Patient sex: M
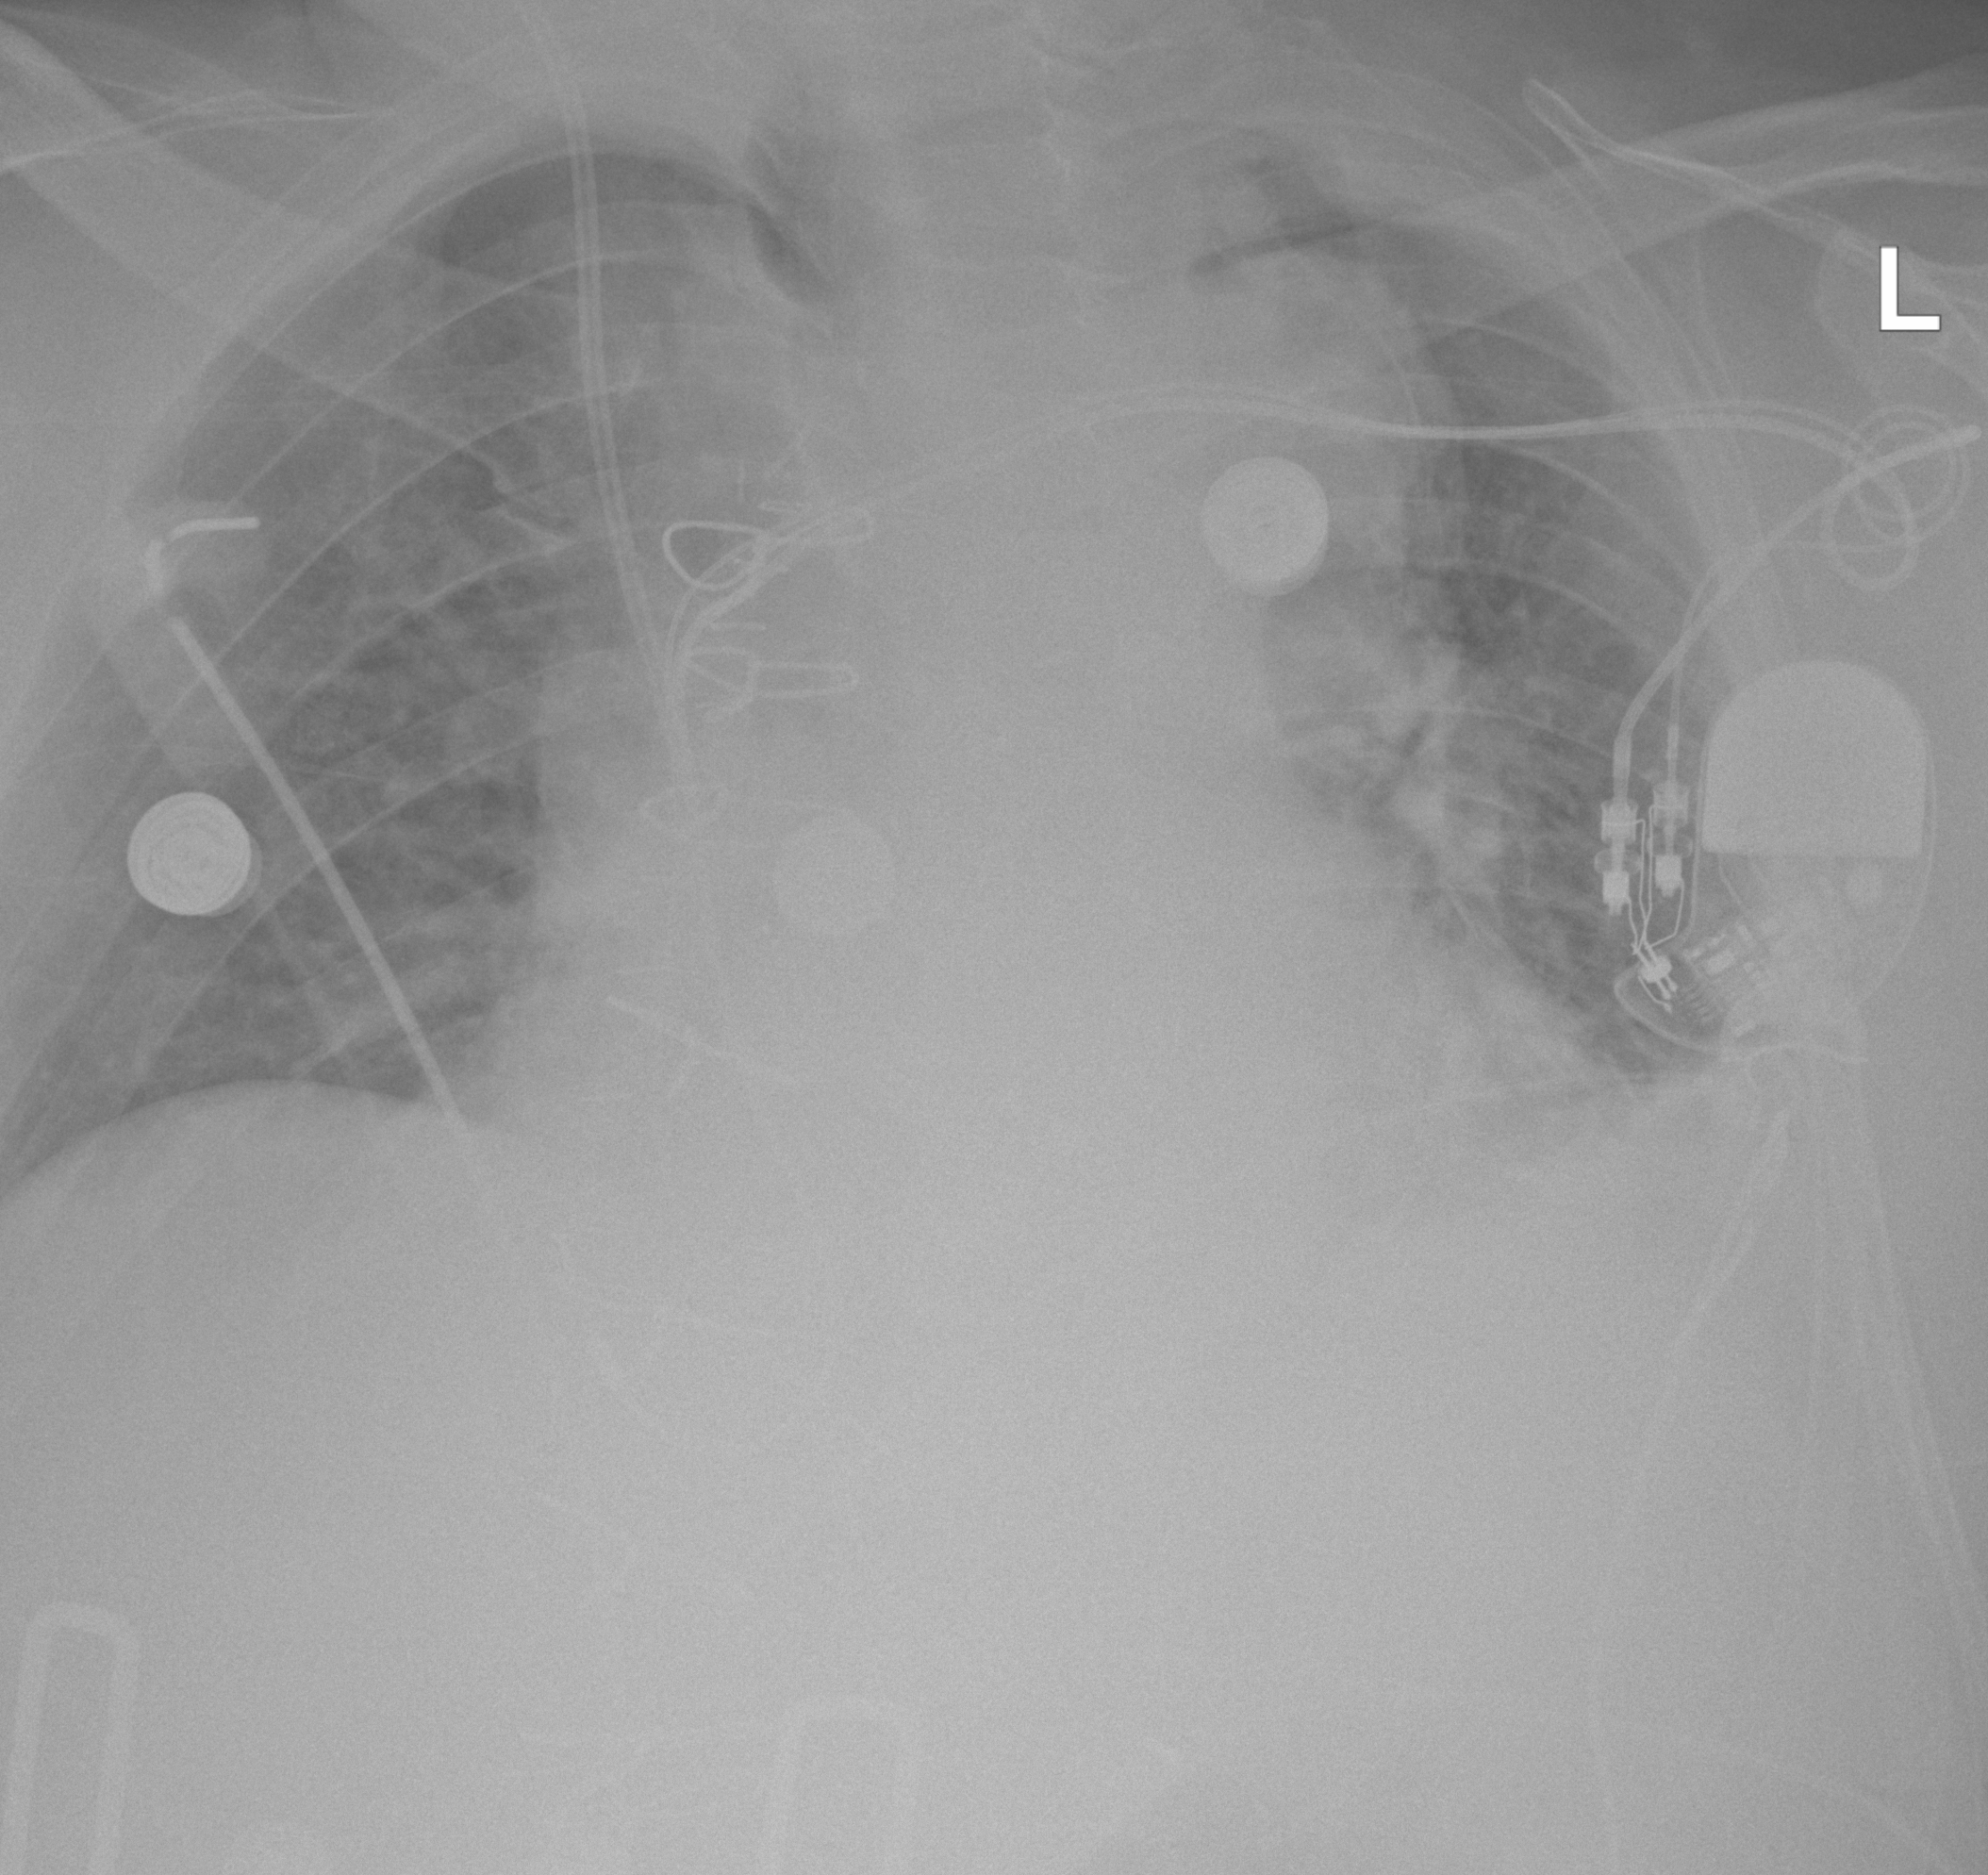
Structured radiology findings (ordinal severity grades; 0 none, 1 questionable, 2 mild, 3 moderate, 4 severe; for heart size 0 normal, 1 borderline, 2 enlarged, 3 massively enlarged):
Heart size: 2
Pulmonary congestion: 0
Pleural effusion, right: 0
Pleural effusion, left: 2
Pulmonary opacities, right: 0
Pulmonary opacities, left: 2
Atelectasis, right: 0
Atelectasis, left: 2